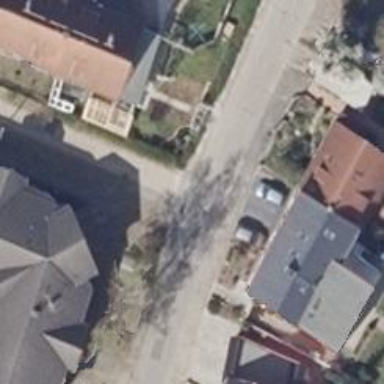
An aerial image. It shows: Paved residential road.